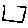
Label: square